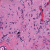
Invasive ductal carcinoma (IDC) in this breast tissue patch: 1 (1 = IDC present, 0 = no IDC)